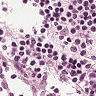
Metastatic tissue present: no